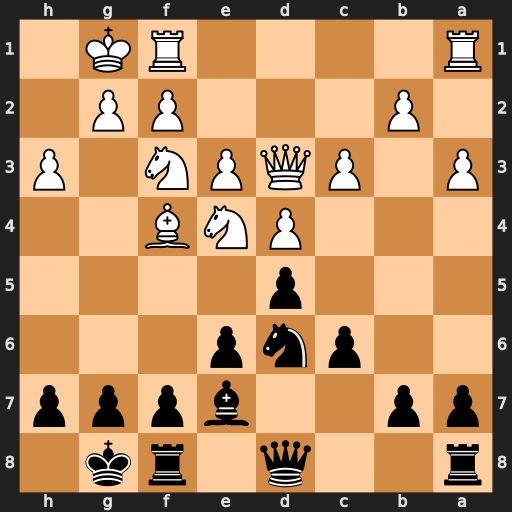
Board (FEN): r2q1rk1/pp2bppp/2pnp3/3p4/3PNB2/P1PQPN1P/1P3PP1/R4RK1
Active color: b
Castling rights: -
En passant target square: -
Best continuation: dxe4 Qd1 exf3